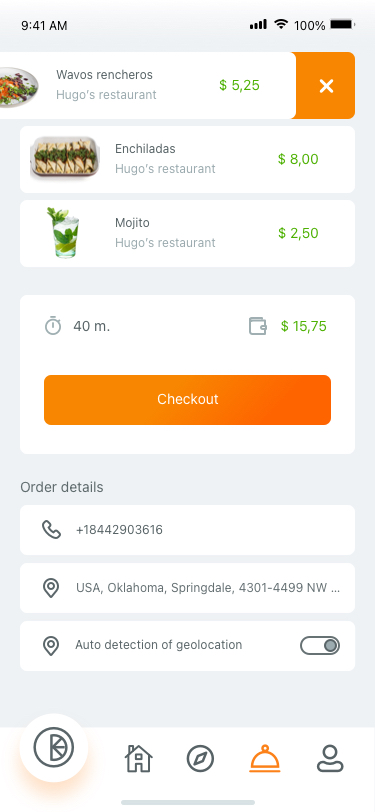
Text in this UI design:
Wavos rencheros
Hugo’s restaurant
$ 5,25
Enchiladas
Hugo’s restaurant
$ 8,00
Mojito
Hugo’s restaurant
$ 2,50
40 m.
$ 15,75
Checkout
Order details
+18442903616
USA, Oklahoma, Springdale, 4301-4499 NW …
Auto detection of geolocation
100%
9:41 AM